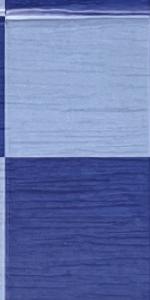
Label: Empty